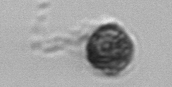
Label: Dinophyceae